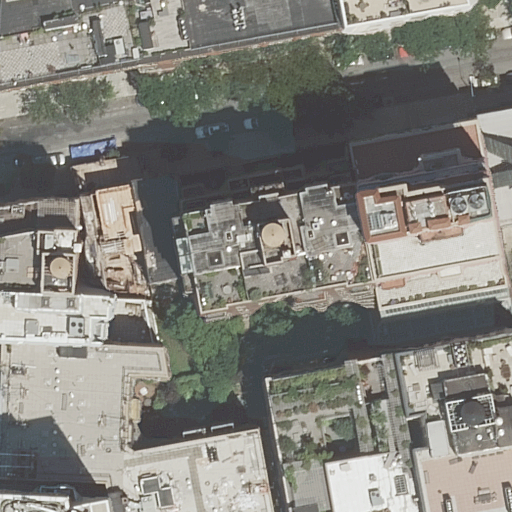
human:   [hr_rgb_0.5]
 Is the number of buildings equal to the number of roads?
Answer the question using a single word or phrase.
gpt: no

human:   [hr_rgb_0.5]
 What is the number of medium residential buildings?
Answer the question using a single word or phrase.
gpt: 5

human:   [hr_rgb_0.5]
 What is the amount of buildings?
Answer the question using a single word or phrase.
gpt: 13

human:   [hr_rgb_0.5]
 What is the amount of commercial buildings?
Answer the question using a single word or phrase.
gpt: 0

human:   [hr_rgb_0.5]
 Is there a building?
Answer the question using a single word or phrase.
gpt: yes

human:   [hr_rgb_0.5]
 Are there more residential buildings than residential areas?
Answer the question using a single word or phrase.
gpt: yes

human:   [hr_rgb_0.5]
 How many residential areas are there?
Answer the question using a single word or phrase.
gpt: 1

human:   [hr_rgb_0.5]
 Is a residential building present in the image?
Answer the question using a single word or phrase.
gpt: yes

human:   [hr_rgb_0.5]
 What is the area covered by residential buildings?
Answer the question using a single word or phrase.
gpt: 5985m2

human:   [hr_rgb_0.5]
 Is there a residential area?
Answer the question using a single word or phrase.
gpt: yes

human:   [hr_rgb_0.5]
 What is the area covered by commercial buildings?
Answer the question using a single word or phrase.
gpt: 0m2

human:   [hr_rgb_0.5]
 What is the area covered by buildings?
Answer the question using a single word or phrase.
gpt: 5985m2

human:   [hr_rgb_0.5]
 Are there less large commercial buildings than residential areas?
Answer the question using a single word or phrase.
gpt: yes

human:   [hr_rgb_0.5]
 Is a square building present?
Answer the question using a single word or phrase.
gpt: no

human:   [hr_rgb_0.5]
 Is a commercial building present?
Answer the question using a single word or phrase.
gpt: no

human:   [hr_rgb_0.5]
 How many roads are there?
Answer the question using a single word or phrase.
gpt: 1

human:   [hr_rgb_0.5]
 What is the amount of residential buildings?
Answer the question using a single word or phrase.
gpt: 13

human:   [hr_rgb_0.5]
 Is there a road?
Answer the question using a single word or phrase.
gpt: yes

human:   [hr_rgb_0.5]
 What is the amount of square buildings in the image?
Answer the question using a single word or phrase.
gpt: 0

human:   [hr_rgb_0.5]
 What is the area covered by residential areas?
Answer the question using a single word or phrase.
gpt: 1382m2

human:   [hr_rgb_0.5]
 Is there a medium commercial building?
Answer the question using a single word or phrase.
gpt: no

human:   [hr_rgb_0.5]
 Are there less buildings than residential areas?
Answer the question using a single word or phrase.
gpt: no

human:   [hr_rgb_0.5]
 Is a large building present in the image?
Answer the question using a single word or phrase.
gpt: yes

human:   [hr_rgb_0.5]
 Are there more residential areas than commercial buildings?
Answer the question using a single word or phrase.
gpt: yes

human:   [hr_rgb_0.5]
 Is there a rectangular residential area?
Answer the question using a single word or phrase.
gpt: yes

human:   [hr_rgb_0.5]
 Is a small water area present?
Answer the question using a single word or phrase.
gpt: no

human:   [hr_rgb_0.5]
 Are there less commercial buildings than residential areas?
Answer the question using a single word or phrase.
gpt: yes

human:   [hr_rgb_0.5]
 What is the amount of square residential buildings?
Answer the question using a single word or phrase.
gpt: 0

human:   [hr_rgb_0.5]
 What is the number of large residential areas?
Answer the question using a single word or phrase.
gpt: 1

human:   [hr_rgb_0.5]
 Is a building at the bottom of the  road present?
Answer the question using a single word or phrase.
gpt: yes

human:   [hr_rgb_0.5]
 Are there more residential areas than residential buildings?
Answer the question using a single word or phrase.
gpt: no

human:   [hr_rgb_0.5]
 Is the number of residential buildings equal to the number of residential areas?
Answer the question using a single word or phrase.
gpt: no

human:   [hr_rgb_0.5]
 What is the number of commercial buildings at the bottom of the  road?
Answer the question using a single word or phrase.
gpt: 0

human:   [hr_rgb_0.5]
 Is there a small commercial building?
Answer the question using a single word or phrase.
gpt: no

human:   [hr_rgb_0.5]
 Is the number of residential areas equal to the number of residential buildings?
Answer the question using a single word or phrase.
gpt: no

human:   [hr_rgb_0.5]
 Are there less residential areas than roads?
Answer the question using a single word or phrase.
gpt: no

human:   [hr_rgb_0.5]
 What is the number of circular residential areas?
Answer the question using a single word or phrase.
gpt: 0

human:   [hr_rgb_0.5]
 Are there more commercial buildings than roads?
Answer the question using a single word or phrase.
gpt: no

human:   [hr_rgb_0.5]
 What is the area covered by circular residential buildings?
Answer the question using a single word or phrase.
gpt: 0m2

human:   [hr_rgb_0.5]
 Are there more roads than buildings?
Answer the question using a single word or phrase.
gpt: no

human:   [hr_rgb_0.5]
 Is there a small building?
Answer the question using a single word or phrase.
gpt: yes

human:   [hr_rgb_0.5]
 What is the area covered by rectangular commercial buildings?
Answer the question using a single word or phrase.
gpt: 0m2

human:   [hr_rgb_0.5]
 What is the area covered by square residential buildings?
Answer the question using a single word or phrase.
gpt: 0m2

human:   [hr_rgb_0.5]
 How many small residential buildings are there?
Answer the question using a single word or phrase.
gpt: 3

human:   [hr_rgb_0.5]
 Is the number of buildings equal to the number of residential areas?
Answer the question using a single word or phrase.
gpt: no

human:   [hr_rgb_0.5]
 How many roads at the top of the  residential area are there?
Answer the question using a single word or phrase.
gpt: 1

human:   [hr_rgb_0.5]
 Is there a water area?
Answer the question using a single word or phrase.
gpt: no

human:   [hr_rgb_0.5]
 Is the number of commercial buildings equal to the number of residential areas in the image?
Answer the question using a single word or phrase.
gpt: no

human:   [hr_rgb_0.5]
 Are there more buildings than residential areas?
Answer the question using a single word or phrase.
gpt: yes

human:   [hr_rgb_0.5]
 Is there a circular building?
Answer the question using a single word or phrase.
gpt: no

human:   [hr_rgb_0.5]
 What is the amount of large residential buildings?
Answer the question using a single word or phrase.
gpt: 5

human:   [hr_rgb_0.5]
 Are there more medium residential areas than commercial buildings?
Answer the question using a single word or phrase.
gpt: no

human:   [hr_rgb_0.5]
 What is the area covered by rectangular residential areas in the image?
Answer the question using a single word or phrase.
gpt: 1382m2

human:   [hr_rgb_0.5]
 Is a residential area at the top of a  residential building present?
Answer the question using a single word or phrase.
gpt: no

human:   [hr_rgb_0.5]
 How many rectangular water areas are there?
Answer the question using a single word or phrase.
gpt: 0

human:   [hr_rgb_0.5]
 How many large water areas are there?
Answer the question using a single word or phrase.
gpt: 0

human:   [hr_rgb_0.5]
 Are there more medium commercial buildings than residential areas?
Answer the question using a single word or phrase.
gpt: no

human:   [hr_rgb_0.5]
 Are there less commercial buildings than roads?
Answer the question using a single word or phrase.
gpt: yes

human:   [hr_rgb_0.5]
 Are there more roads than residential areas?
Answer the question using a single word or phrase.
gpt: no

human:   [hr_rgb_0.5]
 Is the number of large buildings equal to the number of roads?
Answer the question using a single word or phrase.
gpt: no

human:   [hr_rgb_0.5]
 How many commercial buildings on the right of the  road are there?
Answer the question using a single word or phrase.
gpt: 0

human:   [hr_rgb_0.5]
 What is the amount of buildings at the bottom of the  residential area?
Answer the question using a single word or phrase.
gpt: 0

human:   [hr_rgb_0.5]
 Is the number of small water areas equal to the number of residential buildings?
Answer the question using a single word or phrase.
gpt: no

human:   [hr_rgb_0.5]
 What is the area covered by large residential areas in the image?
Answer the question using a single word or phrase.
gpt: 1382m2